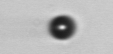
Label: bead